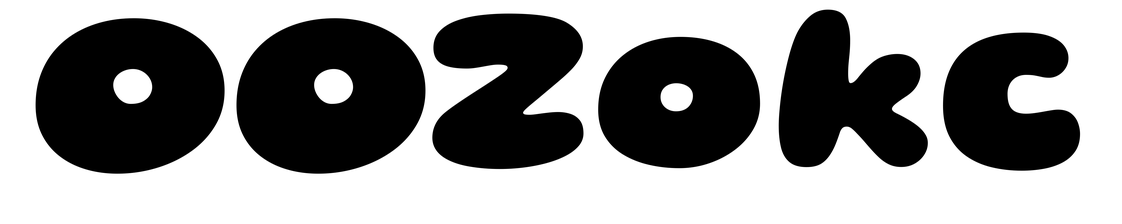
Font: Gluten_Black